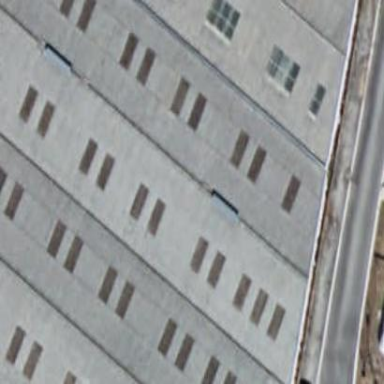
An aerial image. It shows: Warehouse.